Field crop: tomato
Growth stage: 1
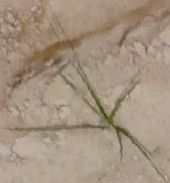
Species: cyperus